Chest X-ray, PA view. Patient: 49 years old, sex F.
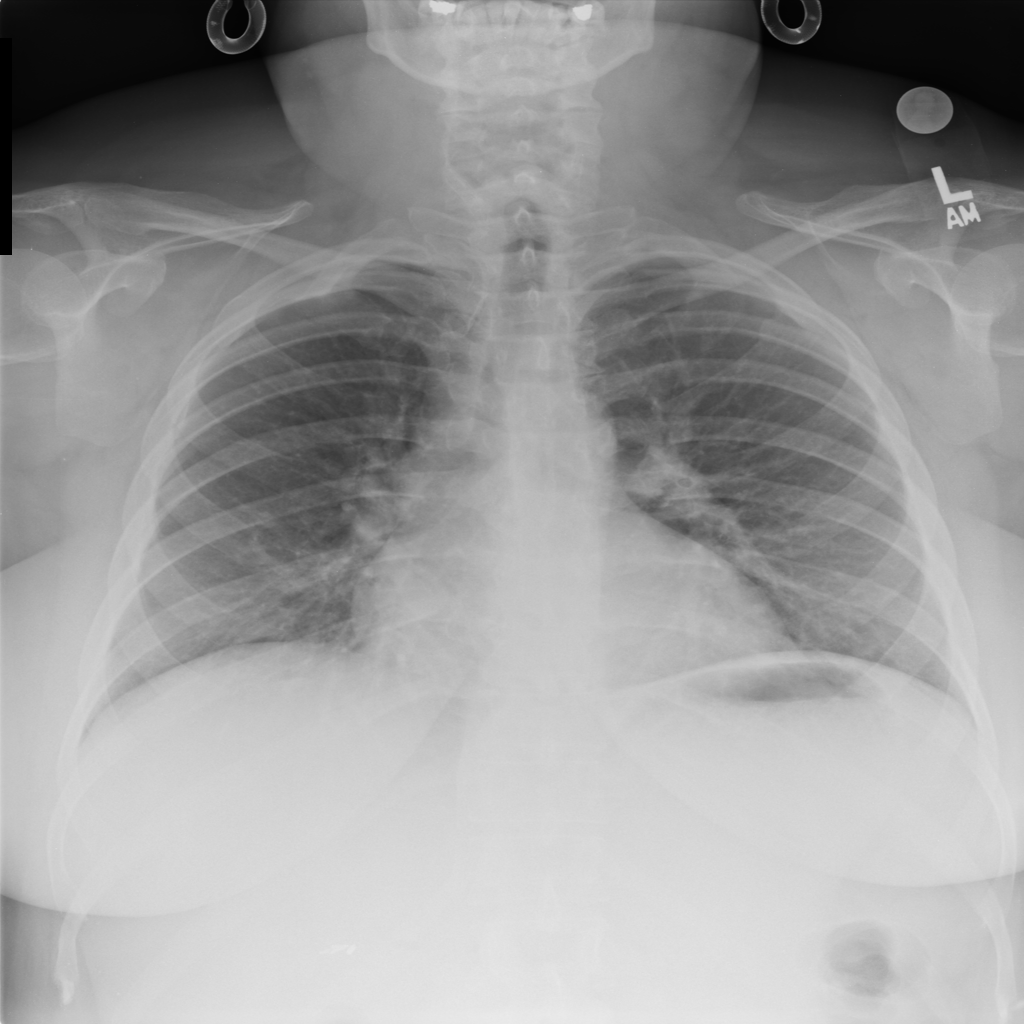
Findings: No Finding